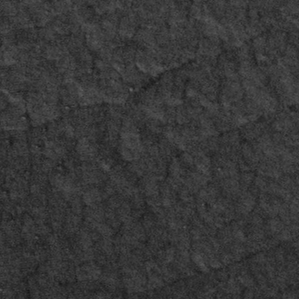
Label: frost